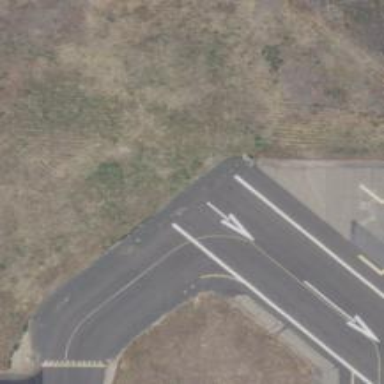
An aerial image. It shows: View of runway in airport.